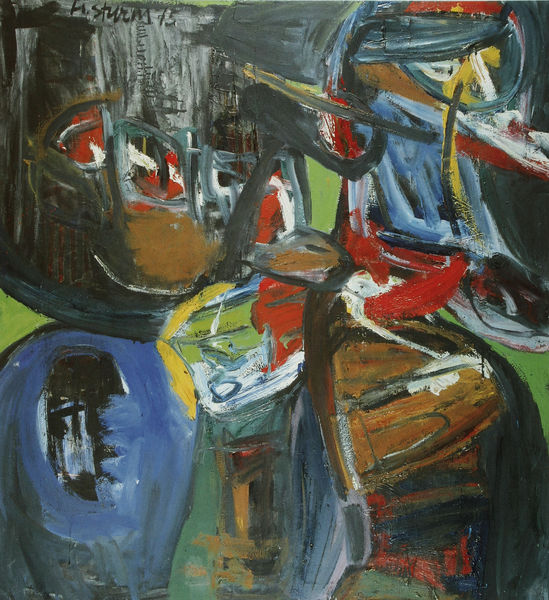
Künstler: Helmut Sturm
Standort: Feldafing
Institution: Sammlung Niggl
Schlagwörter: blau, weiß, gelb, grün, braun, bunt, grau, orange, schwarz, ölbild, rot, expressionismus, malerei, bild, chaos, farbig, abstrakt, farben, flächen, linien, ölgemälde, sturm, duktus, abstraktion, wirbel, kunst, pinselduktus, gestisch, strukturen, nay, gestische malerei, de kooning, farbspuren, finselstriche